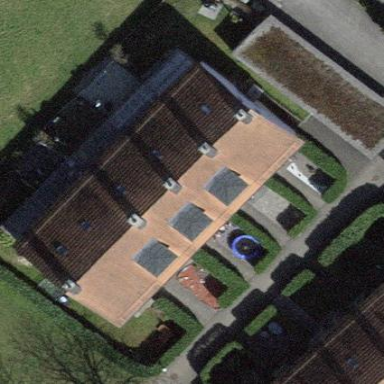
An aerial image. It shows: Group of garages.